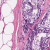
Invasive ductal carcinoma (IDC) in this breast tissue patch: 0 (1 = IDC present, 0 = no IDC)